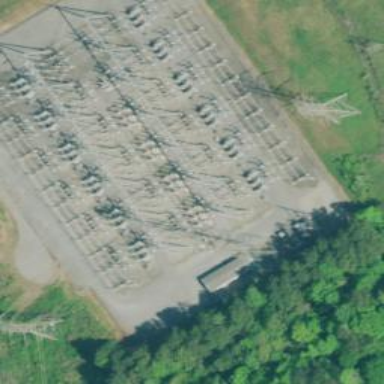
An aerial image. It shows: Switch used for power control.